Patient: sex M, age 34
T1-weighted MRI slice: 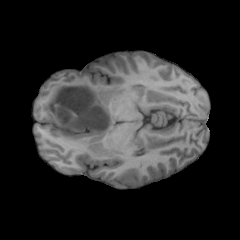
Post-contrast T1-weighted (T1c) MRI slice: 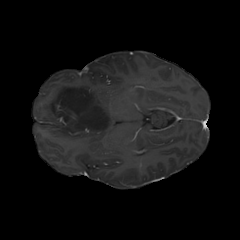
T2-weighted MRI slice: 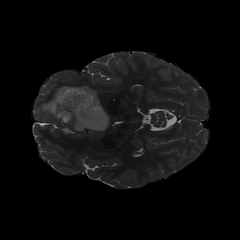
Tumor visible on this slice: yes
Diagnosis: Astrocytoma, IDH-mutant
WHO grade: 2